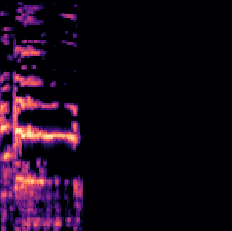
Sound class: Rooster